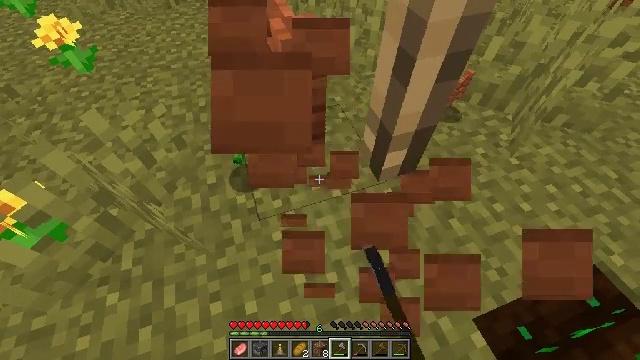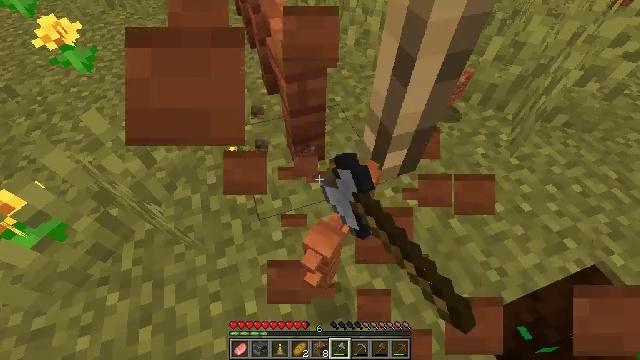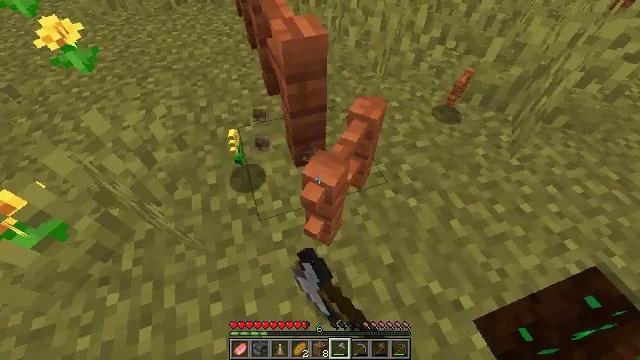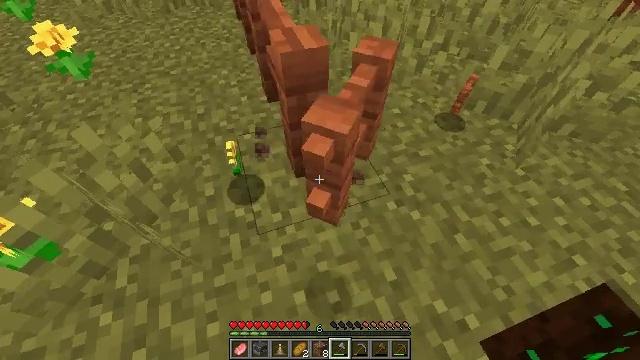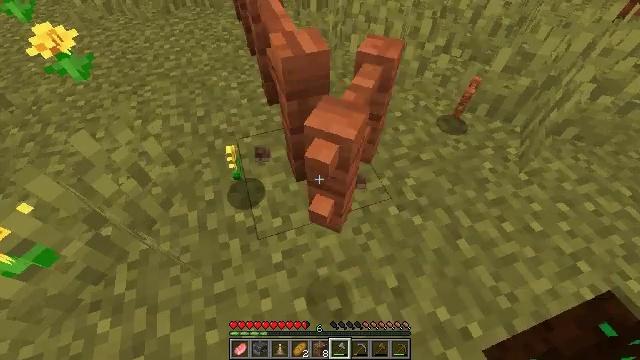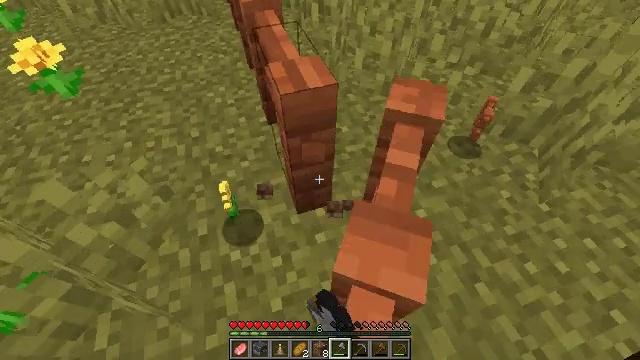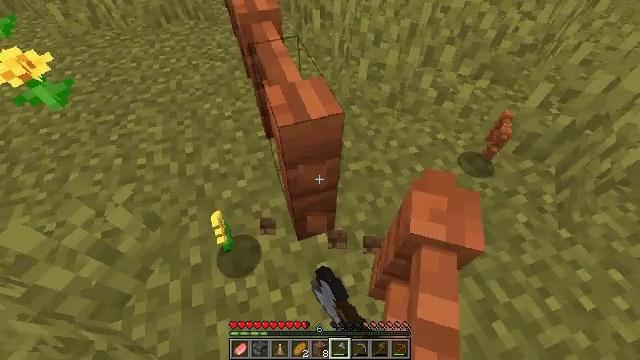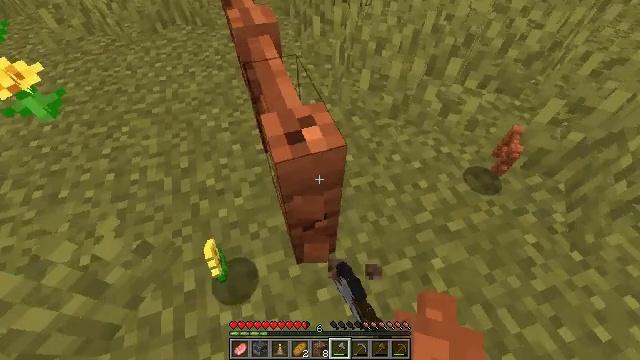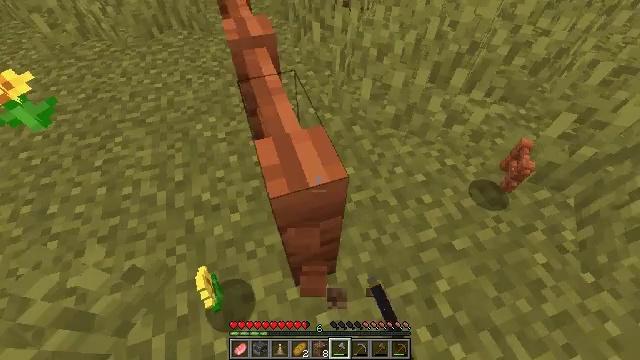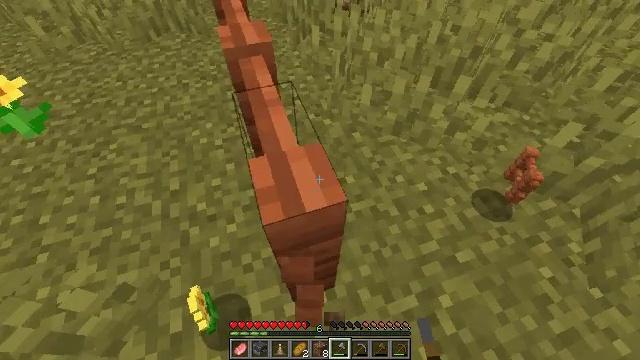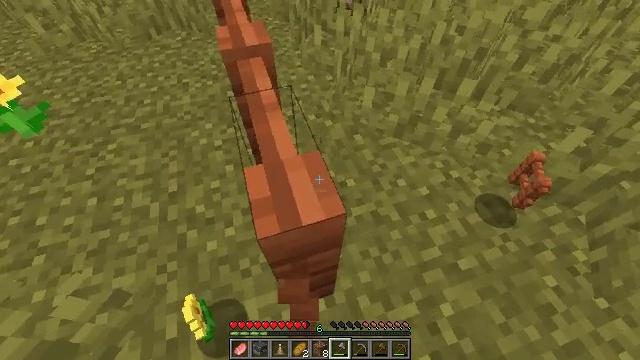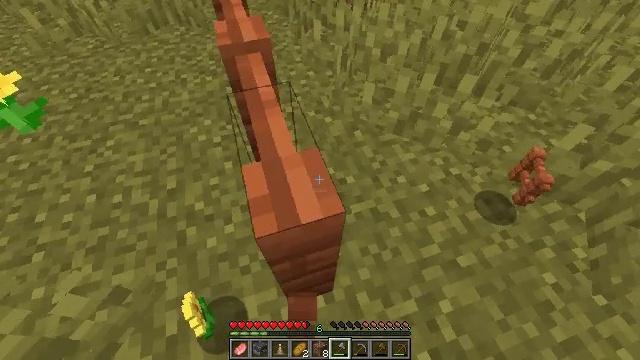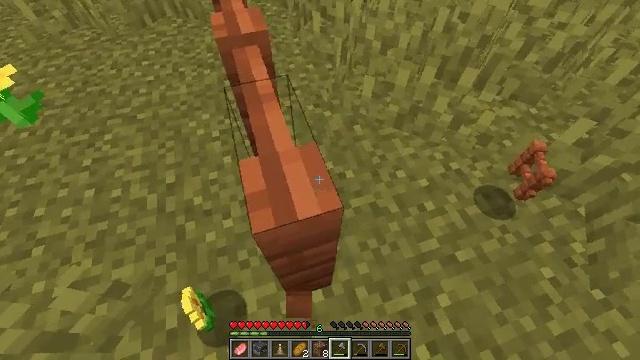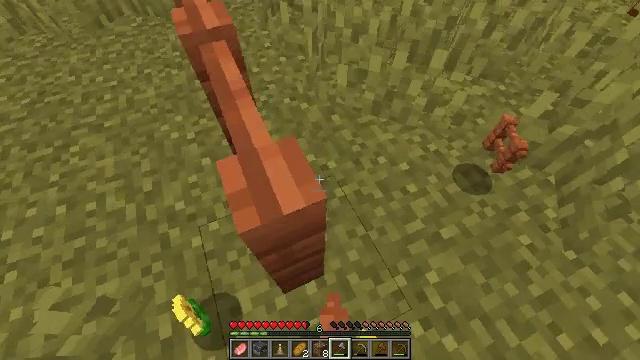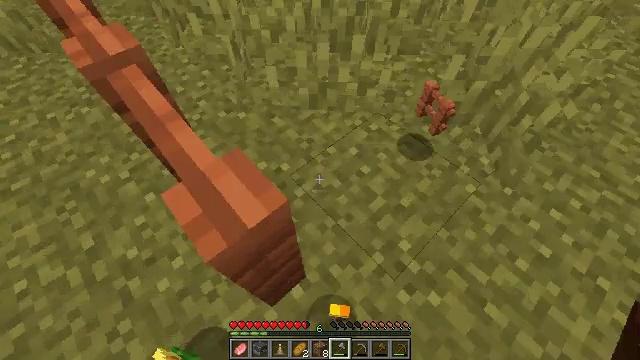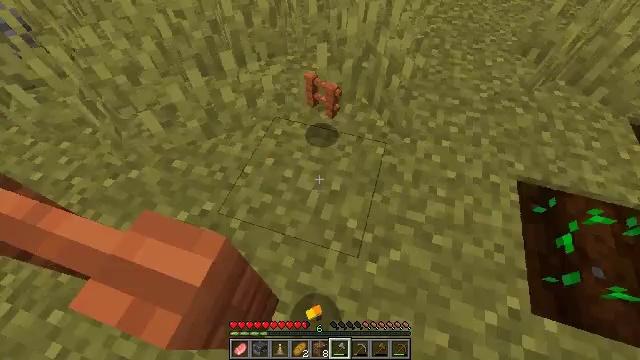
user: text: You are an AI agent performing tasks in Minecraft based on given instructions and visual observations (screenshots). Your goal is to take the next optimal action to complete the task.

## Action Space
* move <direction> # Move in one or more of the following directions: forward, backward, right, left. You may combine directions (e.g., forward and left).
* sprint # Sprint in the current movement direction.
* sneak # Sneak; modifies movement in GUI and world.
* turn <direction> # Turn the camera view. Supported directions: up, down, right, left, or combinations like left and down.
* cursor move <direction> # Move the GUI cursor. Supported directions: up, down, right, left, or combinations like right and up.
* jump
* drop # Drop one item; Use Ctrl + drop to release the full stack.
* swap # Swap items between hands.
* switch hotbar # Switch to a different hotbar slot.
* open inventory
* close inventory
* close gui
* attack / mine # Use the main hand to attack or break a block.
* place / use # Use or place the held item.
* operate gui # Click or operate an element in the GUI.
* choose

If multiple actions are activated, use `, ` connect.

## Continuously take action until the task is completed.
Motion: motion action
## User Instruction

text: Remove tall grass from the inventory.
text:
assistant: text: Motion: attack / mine
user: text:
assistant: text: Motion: attack / mine
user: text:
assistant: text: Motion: move forward, attack / mine
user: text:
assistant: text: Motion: move forward, attack / mine
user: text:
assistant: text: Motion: move forward, attack / mine
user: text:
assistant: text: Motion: move forward, attack / mine
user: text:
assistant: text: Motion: move forward, attack / mine
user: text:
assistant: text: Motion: no_op
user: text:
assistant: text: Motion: no_op
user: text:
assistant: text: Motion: no_op
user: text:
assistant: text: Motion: no_op
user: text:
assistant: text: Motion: turn down
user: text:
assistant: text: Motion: turn right and down
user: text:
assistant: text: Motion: turn right
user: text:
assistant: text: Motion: turn right and up
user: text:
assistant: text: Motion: turn right and up
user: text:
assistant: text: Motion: turn right and up
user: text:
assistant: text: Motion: turn right and down
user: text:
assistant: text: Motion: turn right and down
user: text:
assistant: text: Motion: turn right
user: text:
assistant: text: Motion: no_op
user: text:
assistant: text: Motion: no_op
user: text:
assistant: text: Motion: turn left
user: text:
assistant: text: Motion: turn left
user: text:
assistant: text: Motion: turn left
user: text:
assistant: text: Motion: move forward, turn left
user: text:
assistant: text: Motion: move forward
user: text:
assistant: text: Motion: move forward and move left, turn down
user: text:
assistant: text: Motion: move forward and move left, turn right and down
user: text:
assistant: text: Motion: move forward and move left, turn right and down